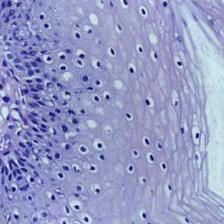
Diagnosis: Normal